Milling tool wear sample.
Tool blade image: 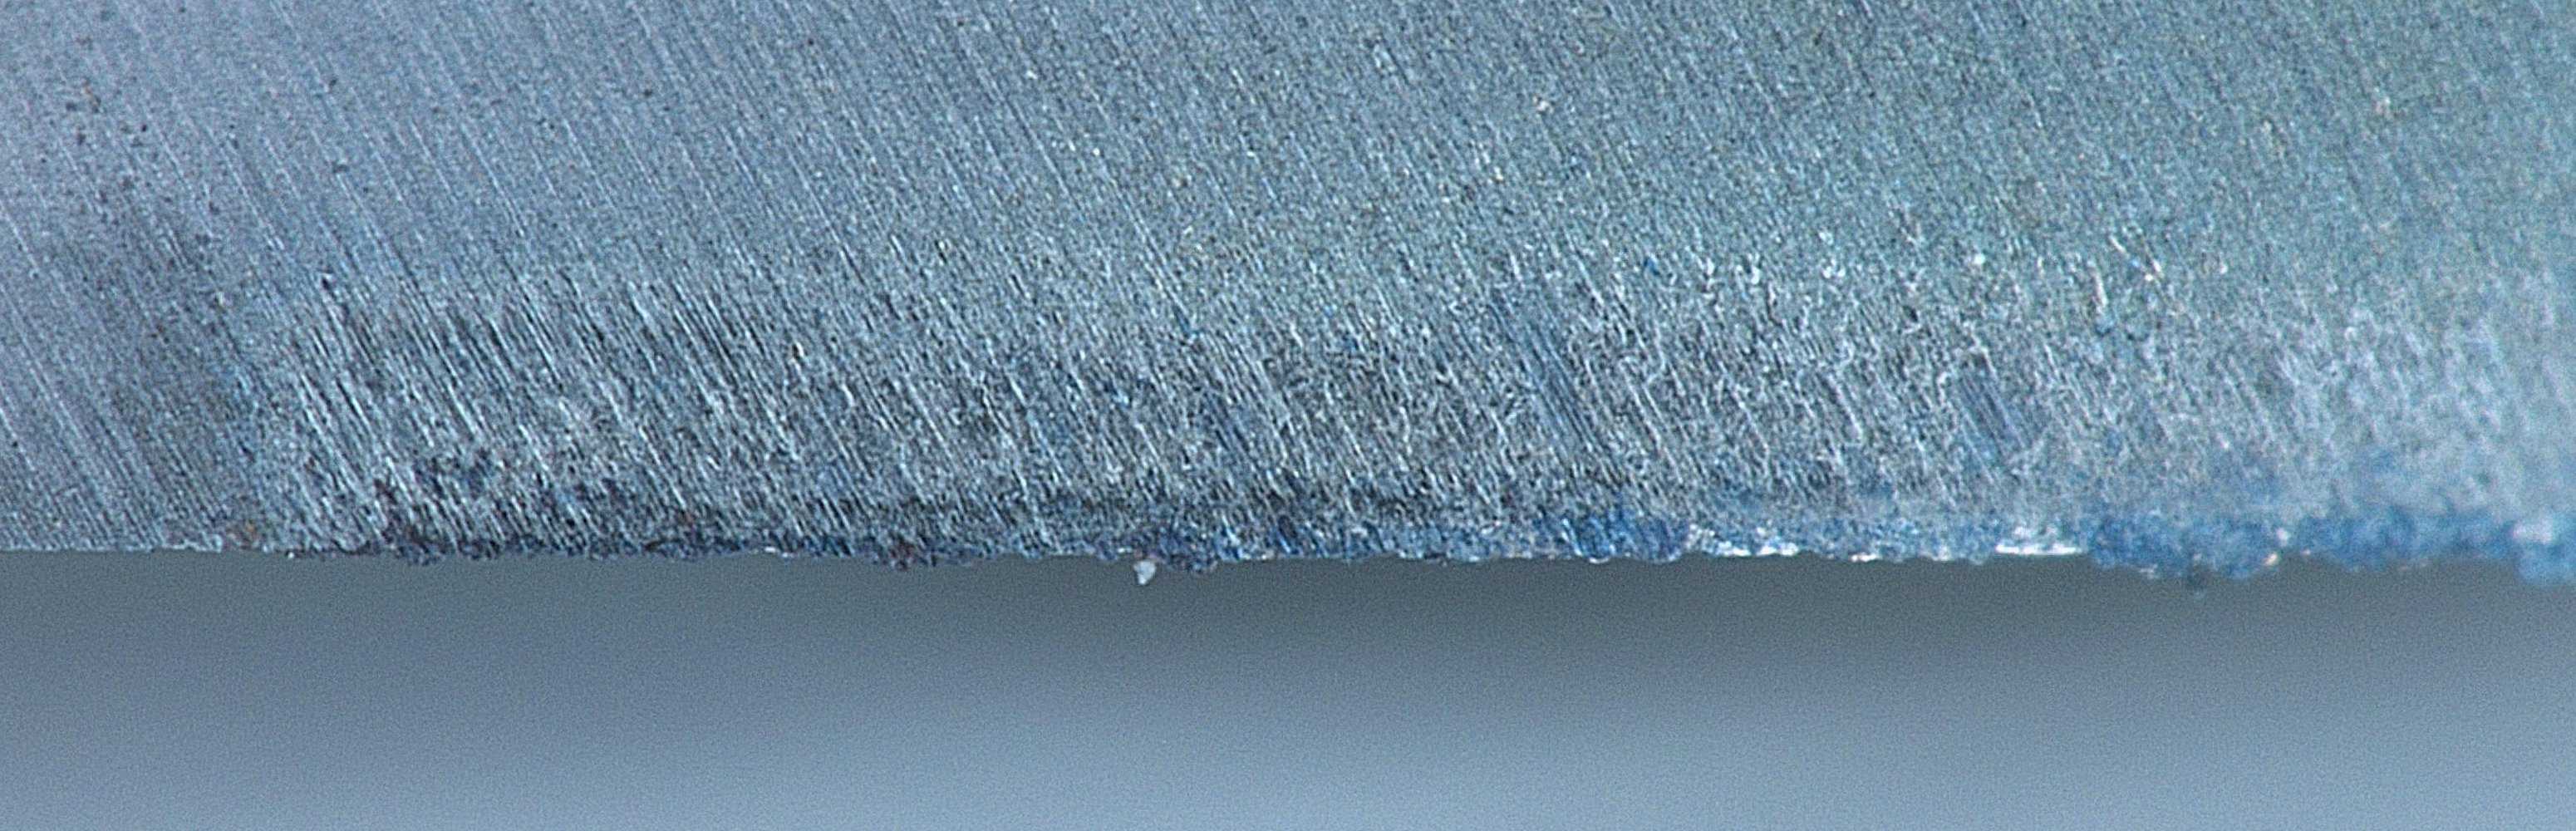
Chip image: 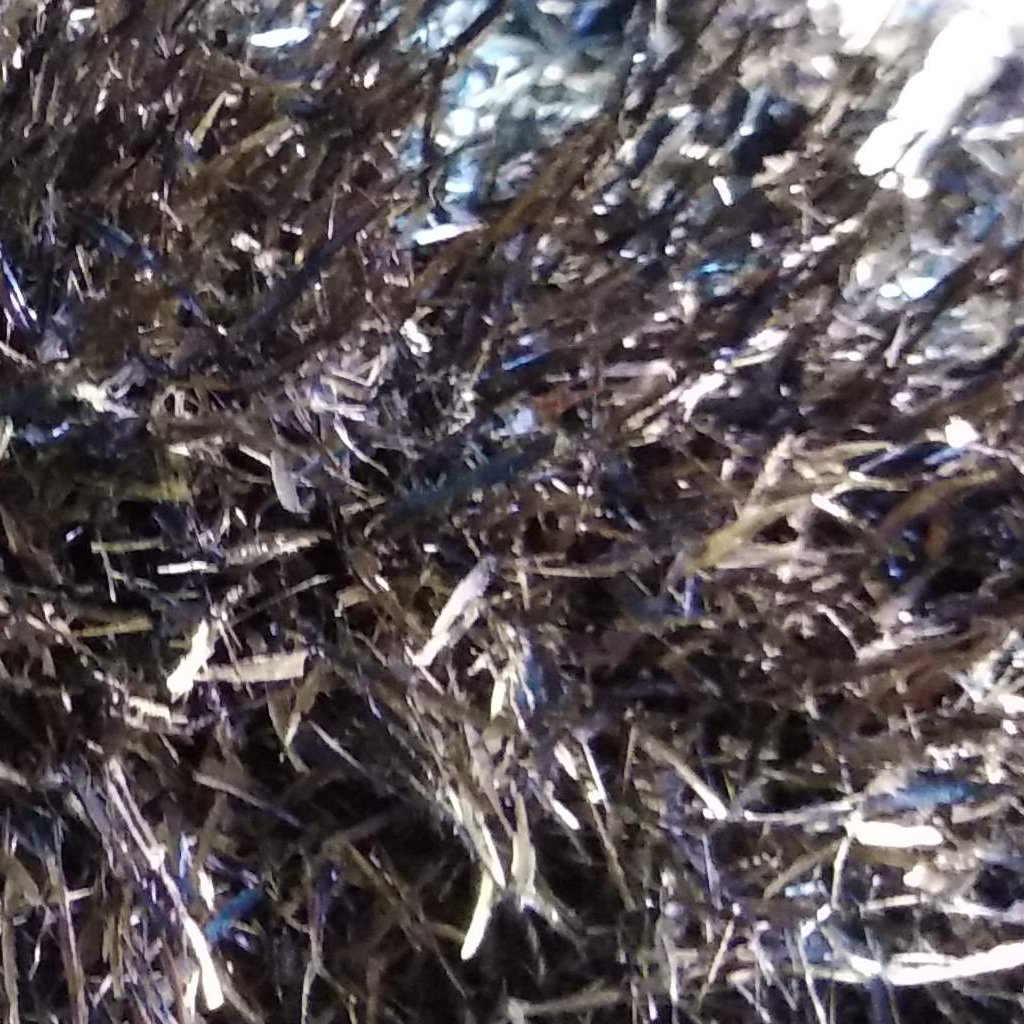
Workpiece image: 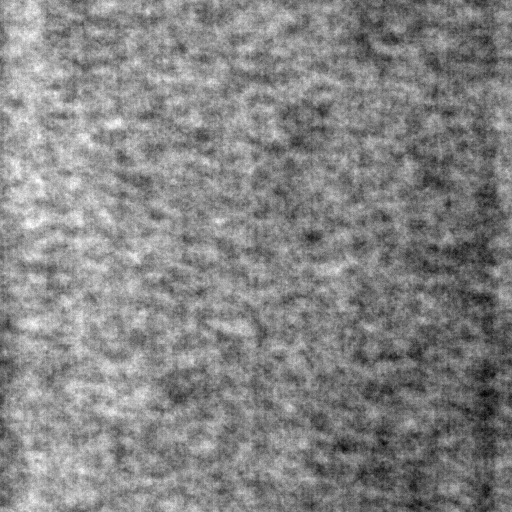
Tool wear state: sharp
Gaps: 9.88
Flank wear: 69.9
Overhang: 29.41
Force-signal Mel-spectrograms (X, Y, Z axes): 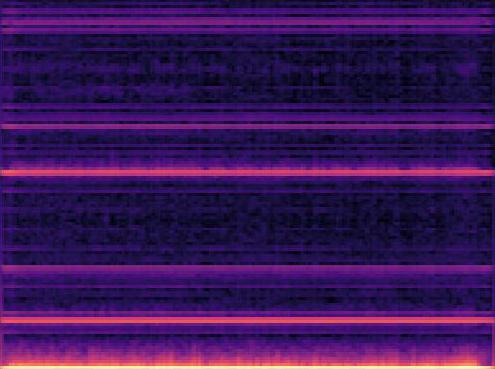 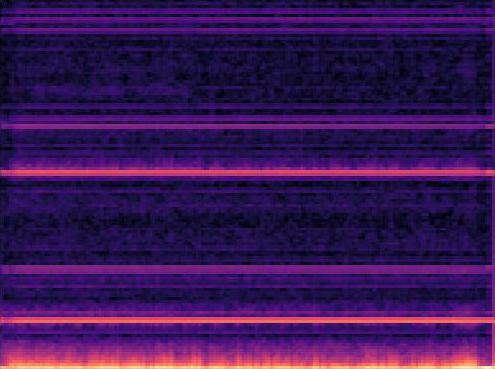 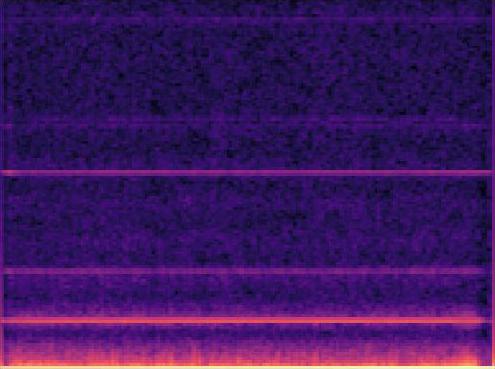
Force-signal scalograms (X, Y, Z axes): 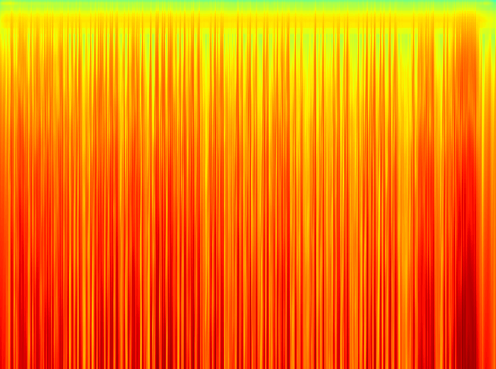 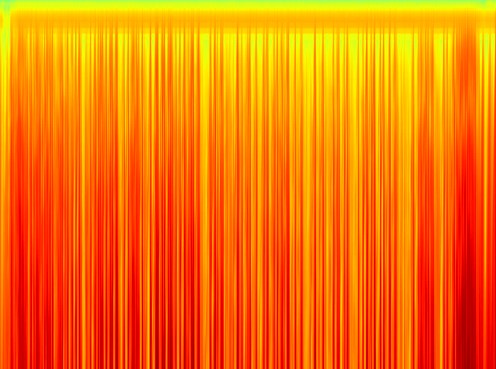 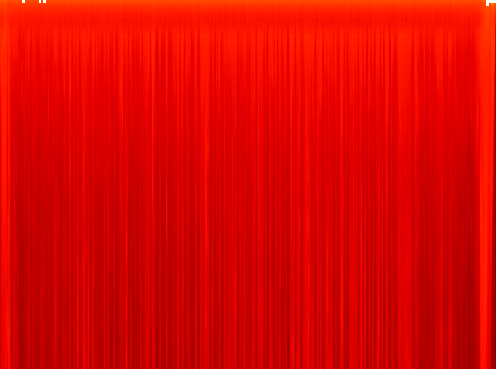
Force phase: steady_state_stabilization_wear